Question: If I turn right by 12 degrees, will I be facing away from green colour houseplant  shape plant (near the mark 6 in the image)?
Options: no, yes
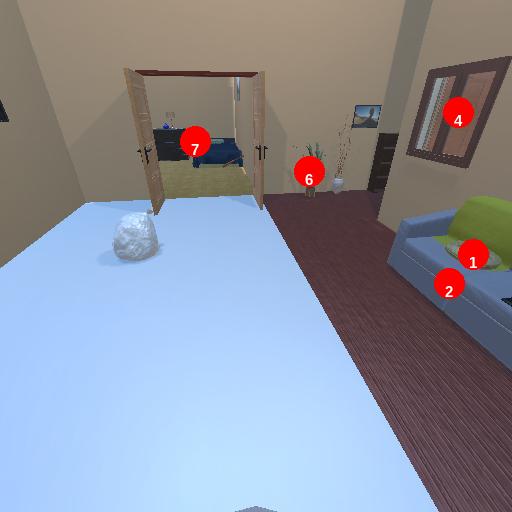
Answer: no